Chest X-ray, PA view. Patient: 38 years old, sex M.
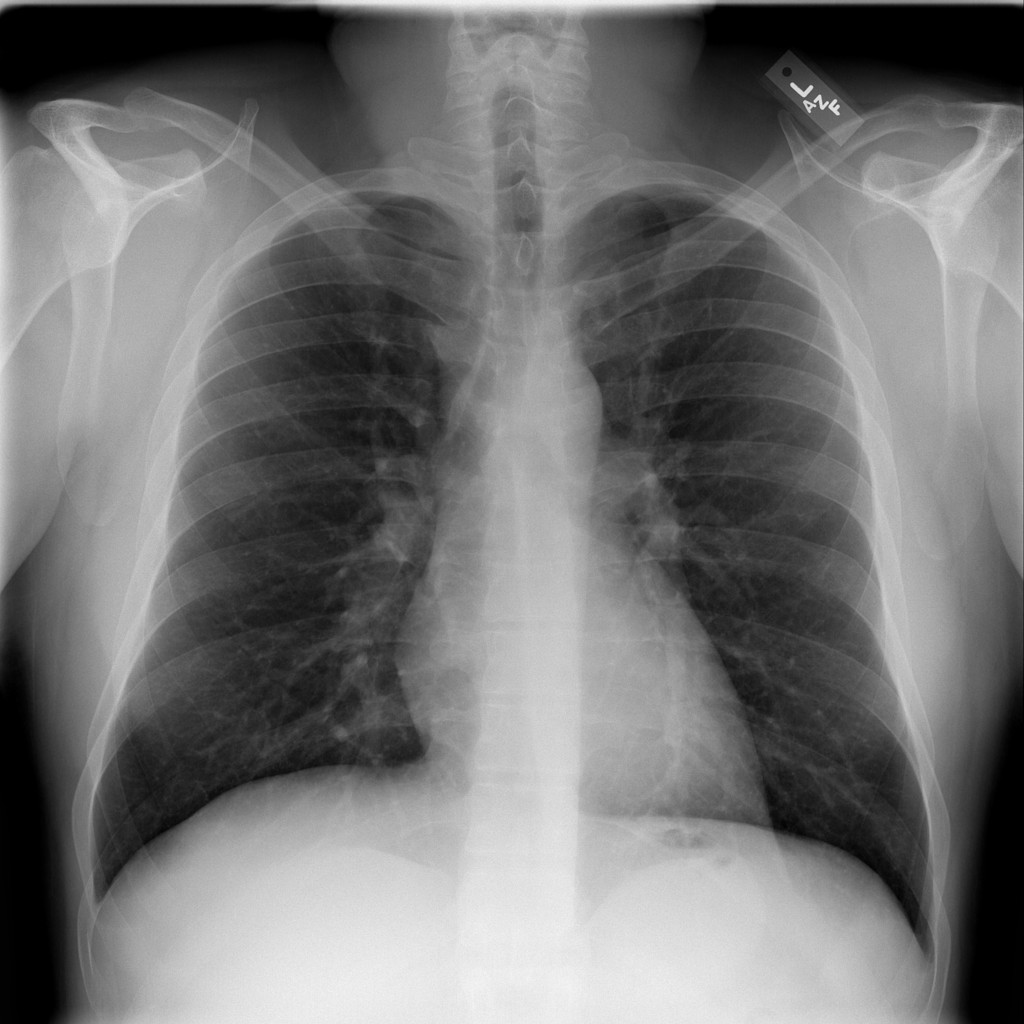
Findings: No Finding